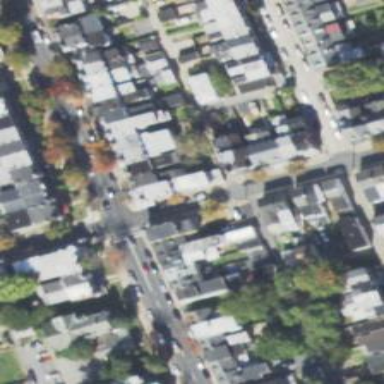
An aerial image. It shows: Alley classified as service road.